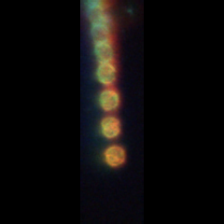
Taxon: Stephanopyxis
Group: Diatoms